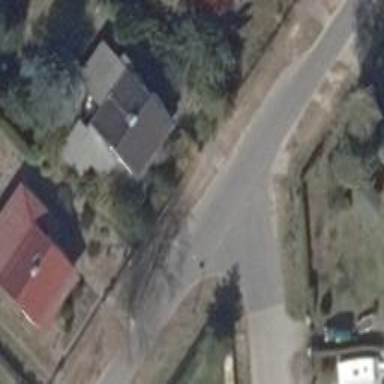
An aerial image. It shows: Residential road with asphalt surface.